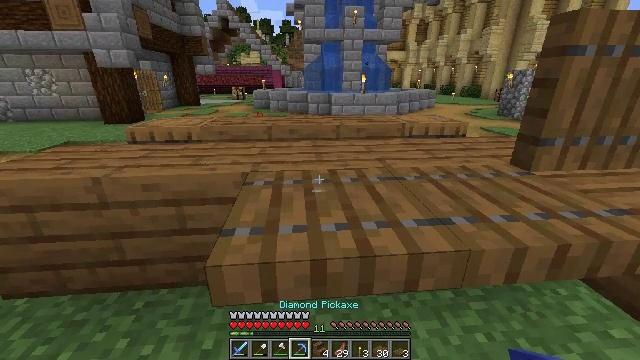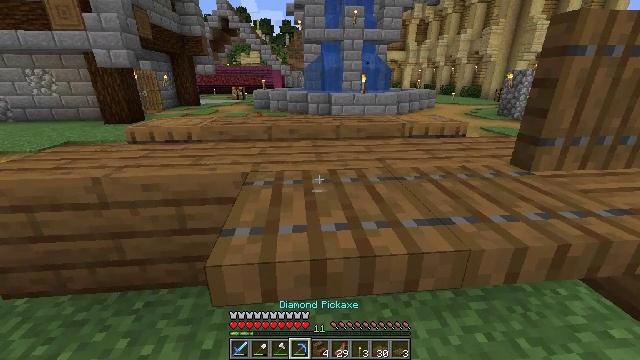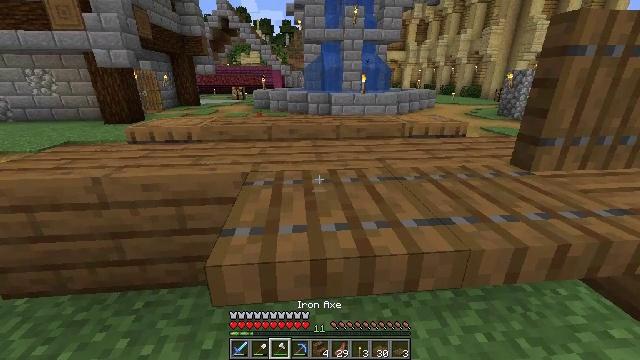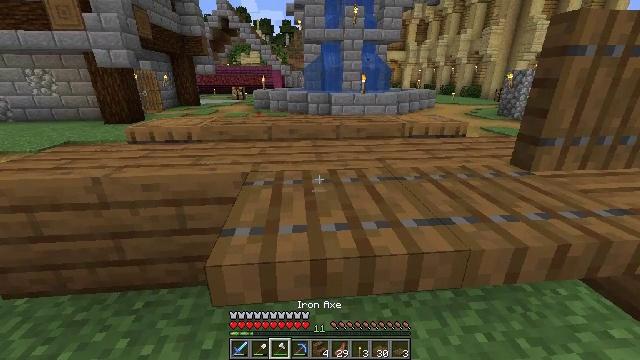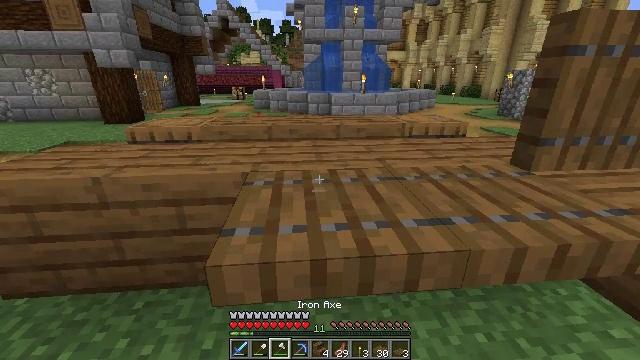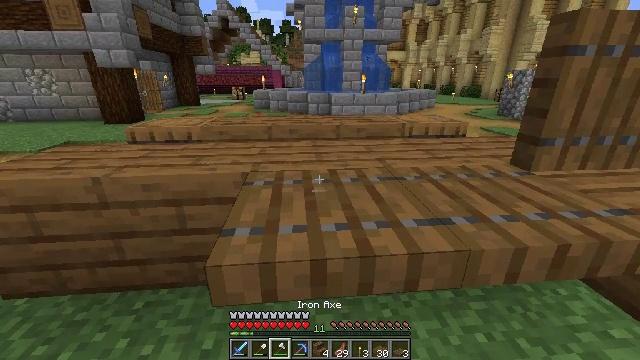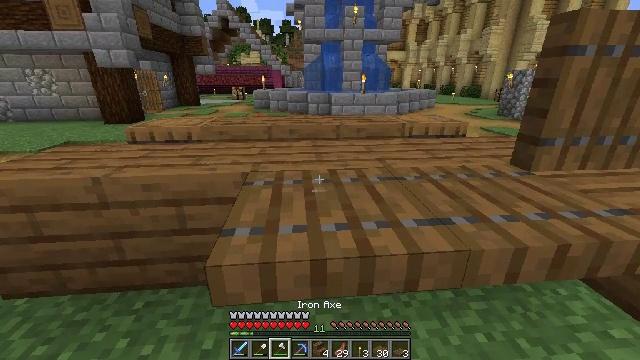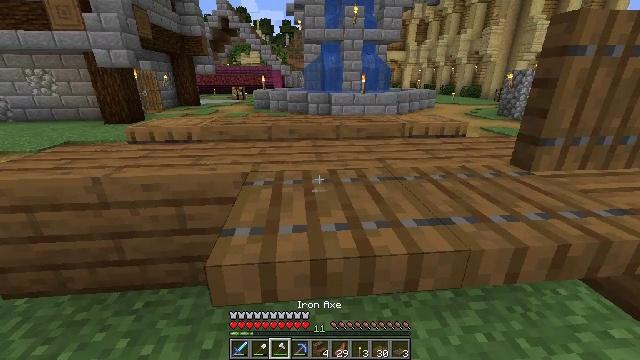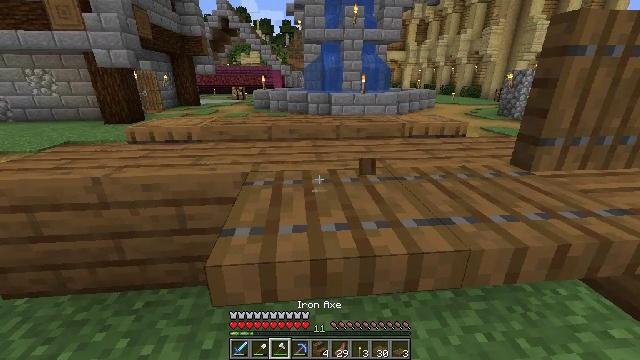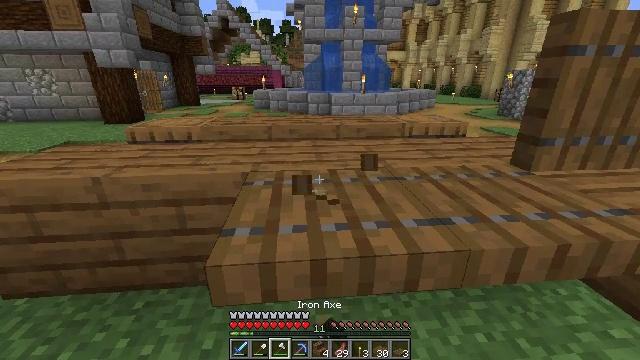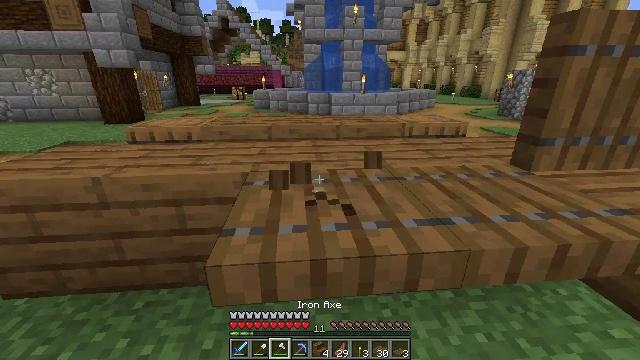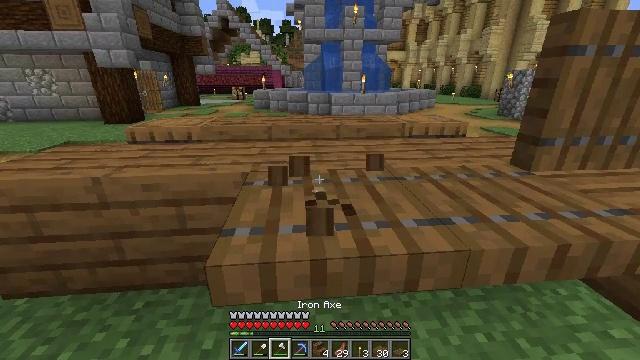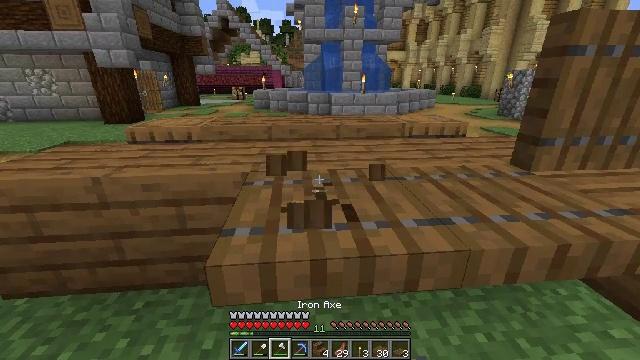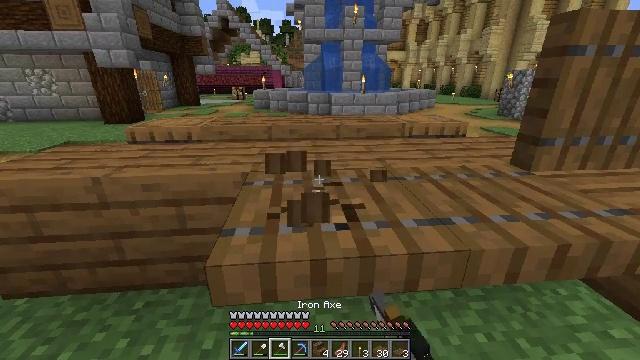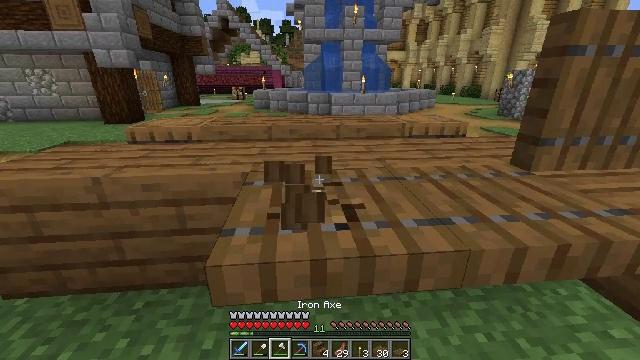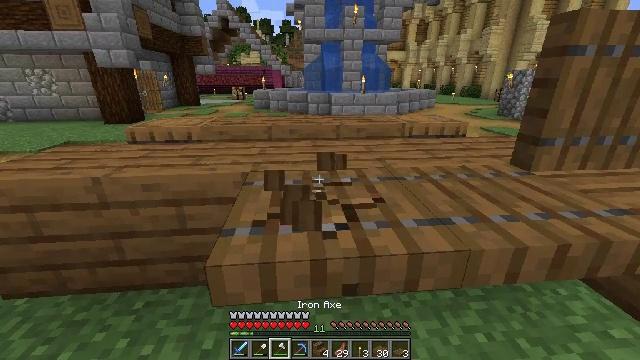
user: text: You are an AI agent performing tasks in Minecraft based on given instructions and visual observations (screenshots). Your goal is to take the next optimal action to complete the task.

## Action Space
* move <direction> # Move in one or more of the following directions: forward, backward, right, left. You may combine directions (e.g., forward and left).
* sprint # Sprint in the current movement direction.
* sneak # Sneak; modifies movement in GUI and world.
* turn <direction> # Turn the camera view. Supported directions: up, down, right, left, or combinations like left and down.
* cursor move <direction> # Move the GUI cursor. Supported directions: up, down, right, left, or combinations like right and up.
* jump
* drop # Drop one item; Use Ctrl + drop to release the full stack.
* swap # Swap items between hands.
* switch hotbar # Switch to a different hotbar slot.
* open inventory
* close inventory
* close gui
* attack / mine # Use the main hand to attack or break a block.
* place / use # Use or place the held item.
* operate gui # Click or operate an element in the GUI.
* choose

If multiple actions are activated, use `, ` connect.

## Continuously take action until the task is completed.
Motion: motion action
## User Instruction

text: Collect the spruce trapdoor from its position.
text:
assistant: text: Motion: no_op
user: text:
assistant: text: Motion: no_op
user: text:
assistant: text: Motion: no_op
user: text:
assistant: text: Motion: no_op
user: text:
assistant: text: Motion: no_op
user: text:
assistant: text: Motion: no_op
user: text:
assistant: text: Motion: no_op
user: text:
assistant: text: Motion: attack / mine
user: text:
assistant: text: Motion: attack / mine
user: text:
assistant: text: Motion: attack / mine
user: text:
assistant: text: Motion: attack / mine
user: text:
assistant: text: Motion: attack / mine
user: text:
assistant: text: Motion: attack / mine
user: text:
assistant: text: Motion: attack / mine
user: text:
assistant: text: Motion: attack / mine
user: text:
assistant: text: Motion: attack / mine
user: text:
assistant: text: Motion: attack / mine
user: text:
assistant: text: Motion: turn right and down, attack / mine
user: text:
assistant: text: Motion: turn right and down, attack / mine
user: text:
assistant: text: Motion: attack / mine
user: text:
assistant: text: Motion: attack / mine
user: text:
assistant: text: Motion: turn right, attack / mine
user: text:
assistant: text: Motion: turn right, attack / mine
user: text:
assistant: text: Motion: turn right, attack / mine
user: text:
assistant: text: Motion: turn right, attack / mine
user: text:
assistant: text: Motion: turn right, attack / mine
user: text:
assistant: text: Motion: move left, turn right, attack / mine
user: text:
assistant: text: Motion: move forward and move left, turn right and up, attack / mine
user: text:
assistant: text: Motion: move forward and move left, turn right and up, attack / mine
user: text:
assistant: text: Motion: move forward and move left, turn right, attack / mine